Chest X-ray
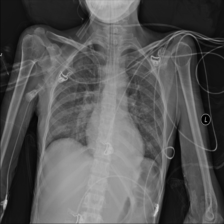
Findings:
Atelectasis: negative
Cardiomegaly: negative
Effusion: negative
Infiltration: negative
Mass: negative
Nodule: negative
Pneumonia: negative
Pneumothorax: negative
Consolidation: negative
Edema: negative
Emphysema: negative
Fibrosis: negative
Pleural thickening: negative
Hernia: negative